Question: I have a Menu with ToolGroups:

I want to let appear a sub-menu on the right side of an hovered toolgroup div. How can I realize this with html5, javascript(also jQuery) and CSS?
Source code on <URL>
'''
<div id="menu">
<center><h1>Toolbox</h1></center>
<hr/>
<div class="toolGroup">MyToolGroup&Rightarrow;</div>
<hr/>
<div class="toolGroup">MyToolGroup2&Rightarrow;</div>
<hr/>
<div class="toolGroup">MyToolGroup3&Rightarrow;</div>
<hr/>
<div class="toolGroup">MyToolGroup4&Rightarrow;</div>
<hr/>
<div class="toolGroup">MyToolGroup5&Rightarrow;</div>
<hr/>
<div class="toolGroup">MyToolGroup6&Rightarrow;</div>
<hr/>
<div class="toolGroup">MyToolGroup7&Rightarrow;</div>
<hr/>
<br/>
</div>
#menu
{
position: absolute;
top: 20px;
left: 20px;
background-color: #c0c0c0;
border-radius: 8px;
padding: 10px 10px 10px 10px;
}
.toolGroup
{
cursor: pointer;
text-align: center;
font-size: 18px;
font-weight: bold;
}
'''
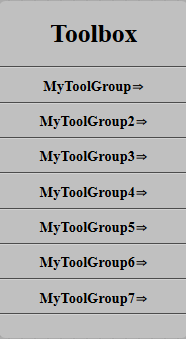
Answer: Here is the simple css solution for it <URL>
HTML
'''
<ul class="toolgroup">
<li><a href="">Toolgroup</a>
<ul>
<li><a href="">Toolgroup</a>
<li><a href="">Toolgroup</a></li>
<li><a href="">Toolgroup</a></li>
<li><a href="">Toolgroup</a></li>
<li><a href="">Toolgroup</a></li>
<li><a href="">Toolgroup</a></li>
</li>
</ul>
</li>
<li><a href="">Toolgroup</a>
<ul>
<li><a href="">Toolgroup</a>
<li><a href="">Toolgroup</a></li>
<li><a href="">Toolgroup</a></li>
<li><a href="">Toolgroup</a></li>
<li><a href="">Toolgroup</a></li>
<li><a href="">Toolgroup</a></li>
</li>
</ul>
</li>
<li><a href="">Toolgroup</a>
<ul>
<li><a href="">Toolgroup</a>
<li><a href="">Toolgroup</a></li>
<li><a href="">Toolgroup</a></li>
<li><a href="">Toolgroup</a></li>
<li><a href="">Toolgroup</a></li>
<li><a href="">Toolgroup</a></li>
</li>
</ul>
</li>
<li><a href="">Toolgroup</a>
<ul>
<li><a href="">Toolgroup</a>
<li><a href="">Toolgroup</a></li>
<li><a href="">Toolgroup</a></li>
<li><a href="">Toolgroup</a></li>
<li><a href="">Toolgroup</a></li>
<li><a href="">Toolgroup</a></li>
</li>
</ul>
</li>
</ul>
'''
CSS
'''
body,ul,li { margin:0px; padding:0px; }
.toolgroup,.toolgroup li ul { padding:0px; list-style:none; width:150px; background:#ccc; border:1px solid #000; }
.toolgroup li,.toolgroup li ul li { width:100%; position:relative; }
.toolgroup li a,.toolgroup li ul li a { padding:7px 10px; display:block; border-bottom:1px solid #000; }
.toolgroup li ul { display:none; position:absolute; left:150px; top:0px; }
.toolgroup li:hover ul { display:block; }
'''